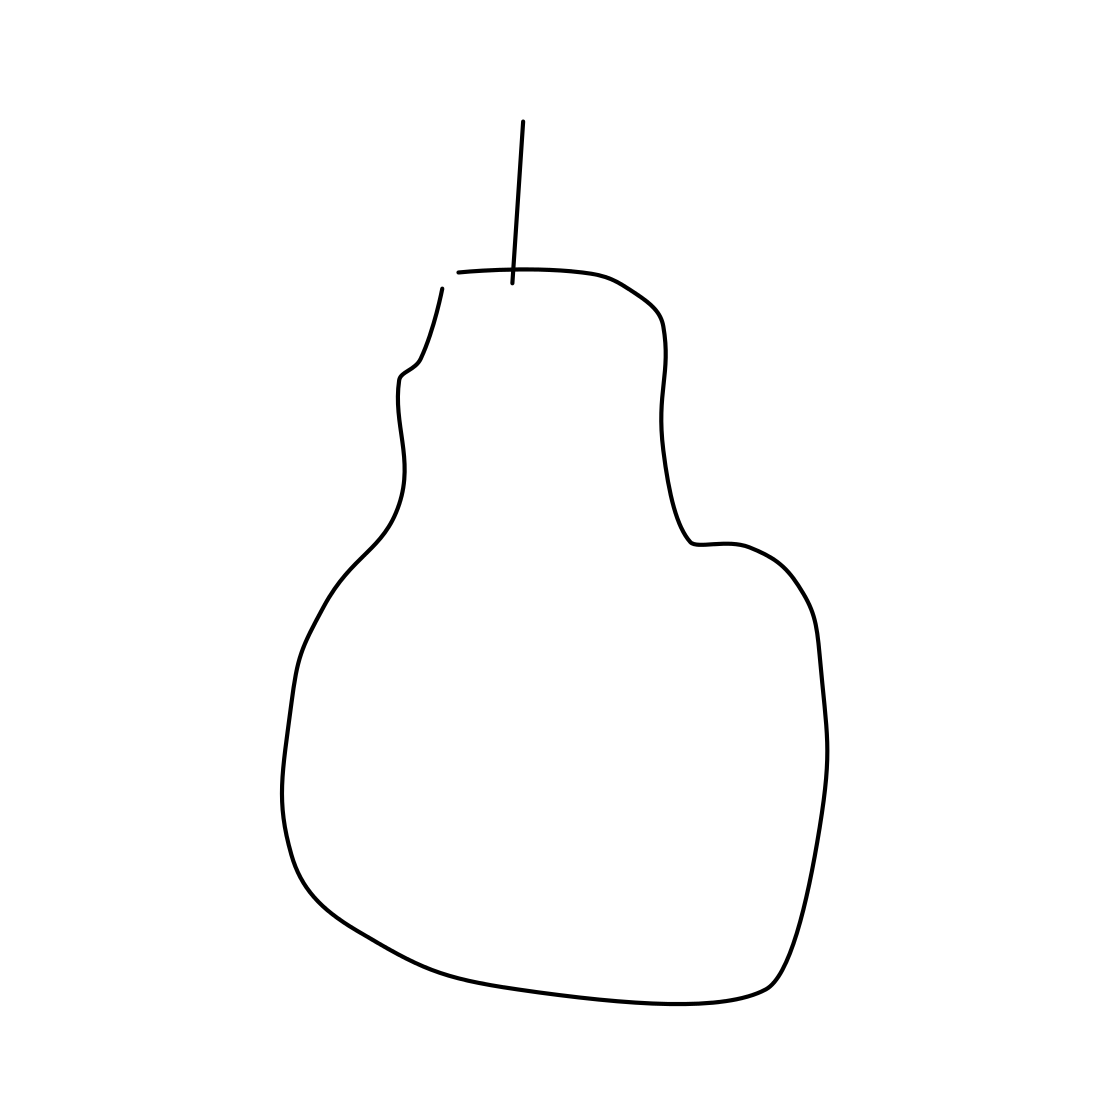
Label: pear